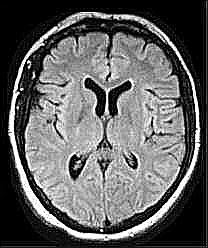
Label: notumor